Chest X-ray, AP view. Patient: 57 years old, sex M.
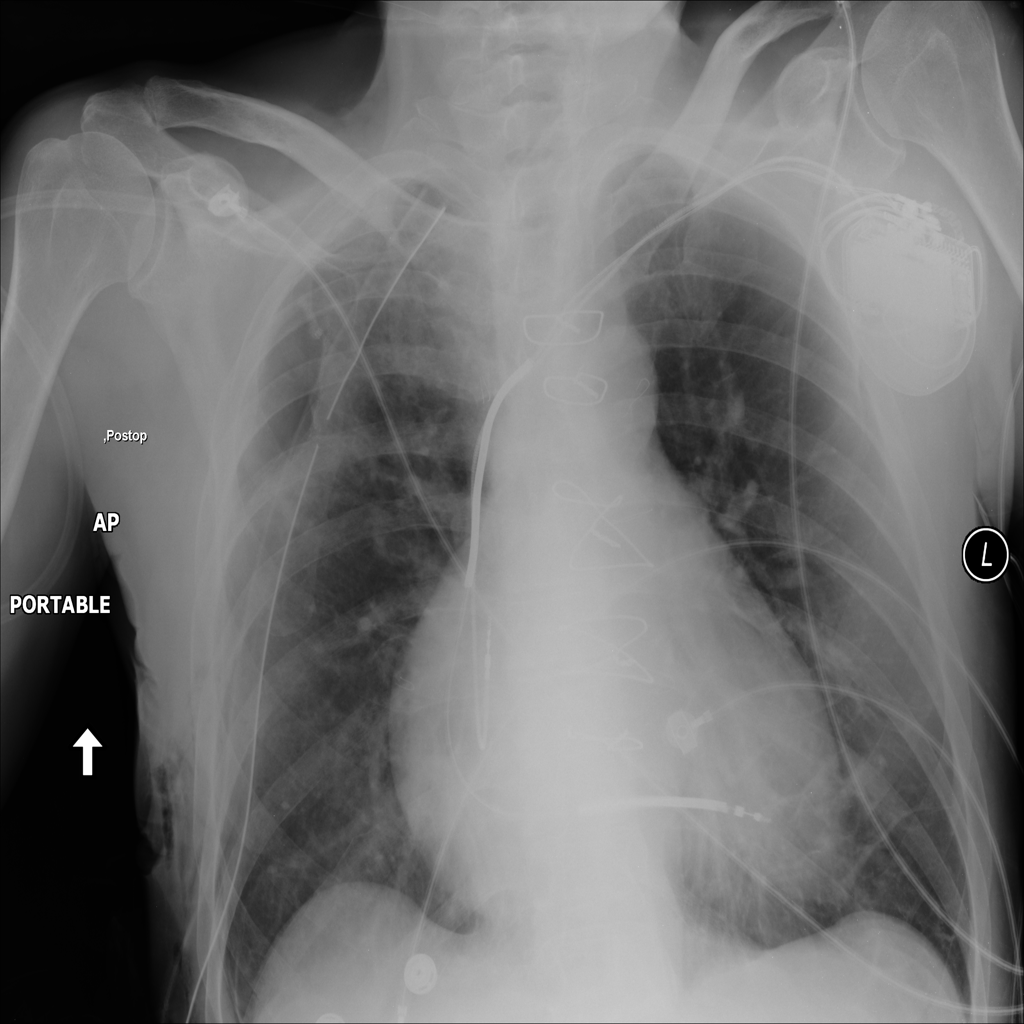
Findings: Cardiomegaly, Emphysema